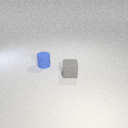
small gray rubber cube to the right of small blue rubber cylinder